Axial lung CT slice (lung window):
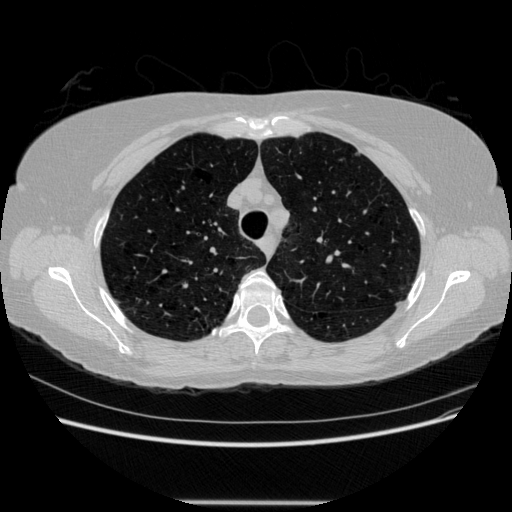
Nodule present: no